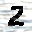
Label: 2